Question: I have a layout issue where the internal div "data" seems to be popping out of its containing div and showing outside. I've placed coloured borders around the bottom picture and the problem I'm having is the yellow text should be in the white box, but it's not. Anyone know what the issue is here I'm currently stumped. I've tried using clear:both but it didn't seem to work.

'''
.whiteContainer
{
border: 1px dotted red;
margin:3%;
background: white;
border-radius: 15px;
}
#display
{
border: 1px dotted green;
margin:3%;
}
.header
{
border: 1px dotted blue;
float:left;
}
.data
{
border: 1px dotted yellow;
float:right;
}
'''
HTML portion:
'''
<div class="whiteContainer">
<div id="display">
<div class='header'>Program Name: </div>
<br />
<div class='data'>
Strategic Project Grants
</div>
</div>
</div>
'''
## EDIT:
removing the '<br/>' gives me the results of <URL> which still pop the content of the blue and yellow elements out of the green one, which is not what I want. I can't specify an exact height for the white element because the amount of program names displayed in the white space will vary. I will also need the break statement later on as I would need something along where Header is displayed followed by a '<br/>' and then centered text. All this needs to be inside the white container.
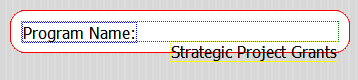
Answer: Set the parent container of the data (id=display) to "overflow:hidden" or "overflow:auto". It will force the parent to conform to the shape of the floats. There are actually quite a few techniques to achieve your goal. See <URL>, there is a section about clearing floats.